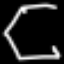
Label: octagon